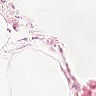
Metastatic tissue present: no